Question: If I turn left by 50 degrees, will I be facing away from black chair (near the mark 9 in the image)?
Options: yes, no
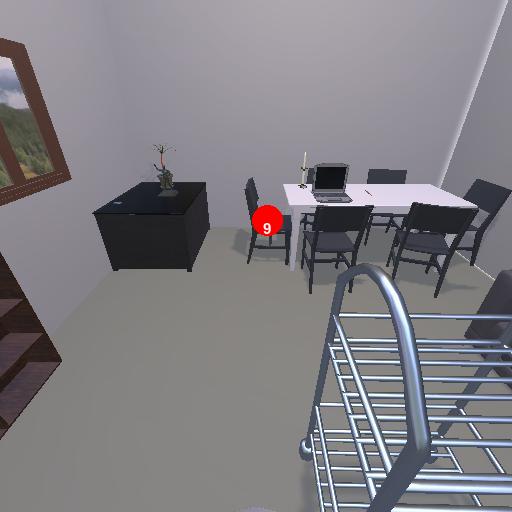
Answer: yes